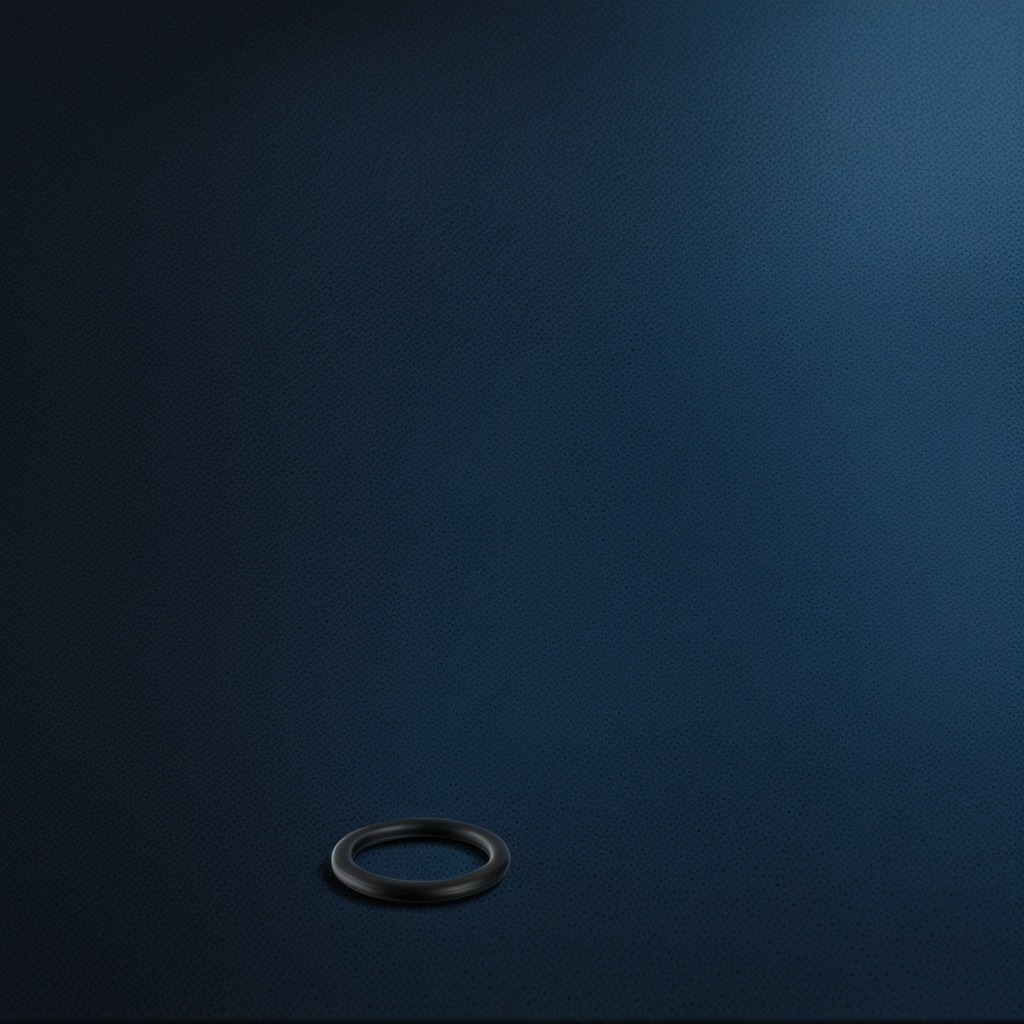
A rubber O-ring lying on the granite tabletop.